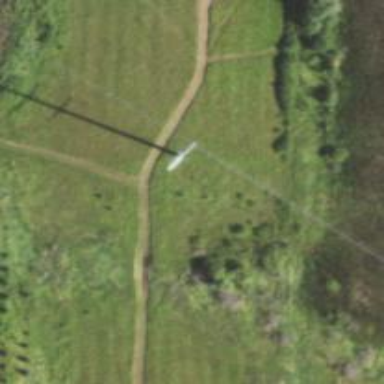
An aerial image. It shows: Power tower.